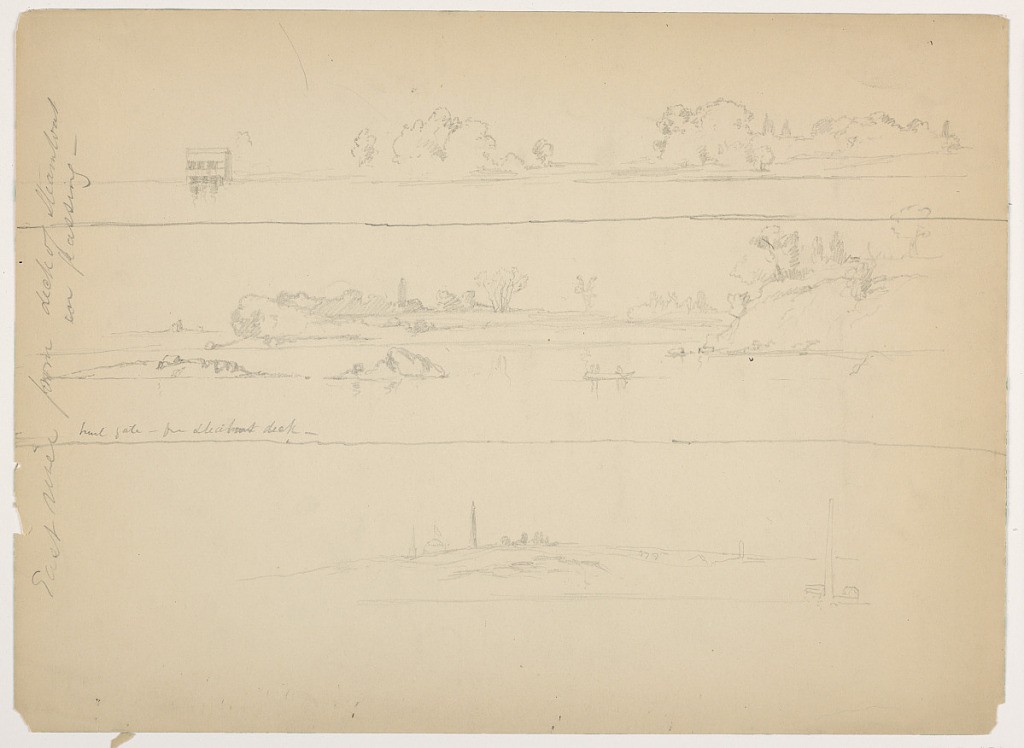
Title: East River from Deck of Steamboat
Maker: Daniel Huntington, American, 1816–1906
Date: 1840-50
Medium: Graphite on paper
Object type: Drawing
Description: Three views showing landscapes on the shore.  From top to bottom: house at left, and clumps of trees, center and right; islands, left, with bluffs on opposite shore; center, rise with tall smokestacks.